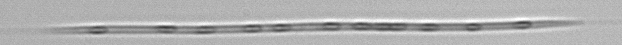
Label: Rhizosolenia